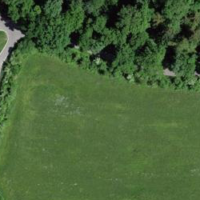
EUNIS habitat code: 25
Species observed at this site:
Sitta europaea
Passer domesticus
Cyanistes caeruleus
Parus major
Emberiza citrinella